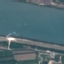
Label: River